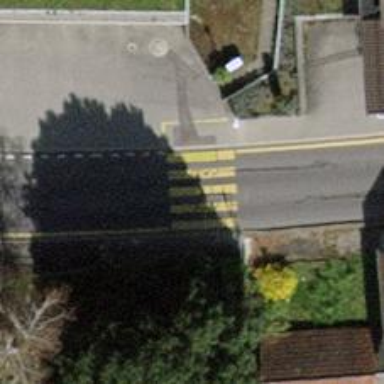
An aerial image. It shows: Marked crossing with zebra stripes on the road.